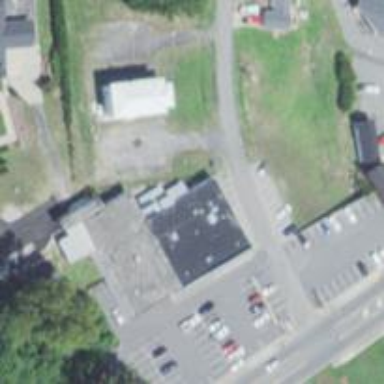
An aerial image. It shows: Supermarket.